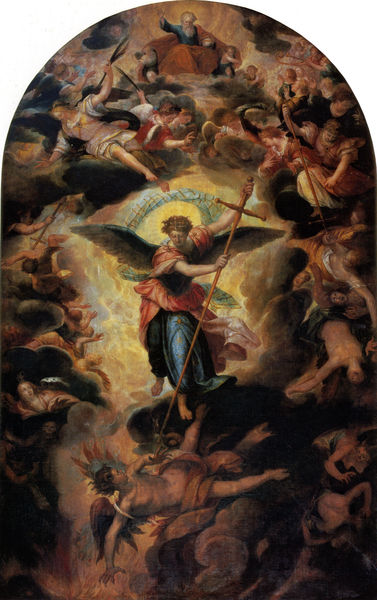
Titel: Der Sieg des Erzengels Michael über Luzifer
Künstler: Christoph Schwarz
Standort: München
Institution: St. Michael
Schlagwörter: blau, dunkel, feuer, flügel, gemälde, gott, himmel, wolken, gelb, menschen, braun, frau, hell, kleid, licht, schwarz, weiss, rot, wolke, gericht, barock, böse, tod, tot, bild, kirche, gold, sessel, oval, engel, stab, krieg, schlacht, lanze, thron, leuchten, kreuz, flammen, strahlen, schwert, strafe, waffe, darstellung, sieg, altar, heiligenschein, jesus, dynamisch, fegefeuer, hölle, teufel, verdammte, fall, höllensturz, seelen, sturz, heiliger, heilige, speer, töten, heilig, sünde, vertreiben, vertreibung, erzengel, belzebub, satan, luzifer, gefallen, altarbild, aureole, zepter, scheinen, michael, glorie, gabriel, gottvater, himmlisch, st.georg, sünder, verdammung, engelssturz, bklau, höllenstürz, stossen, verdammten, jungstgericht, sternengewand